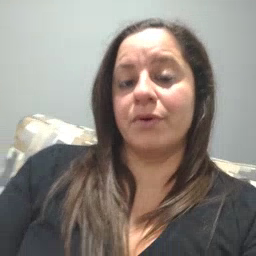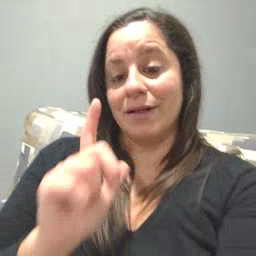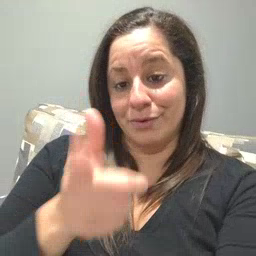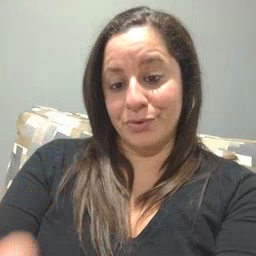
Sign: later